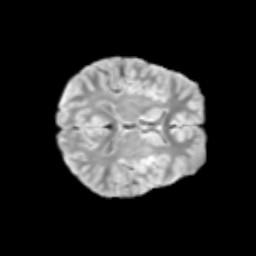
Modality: T2w
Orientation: axial
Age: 13
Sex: female
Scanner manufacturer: siemens
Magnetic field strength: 3 T
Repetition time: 3.8 s
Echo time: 0.07 s